Interaction volume radius: 10 \u00c5
Interaction volume height: 15 \u00c5
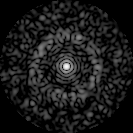
Disorder parameter: 0.8414